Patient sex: F
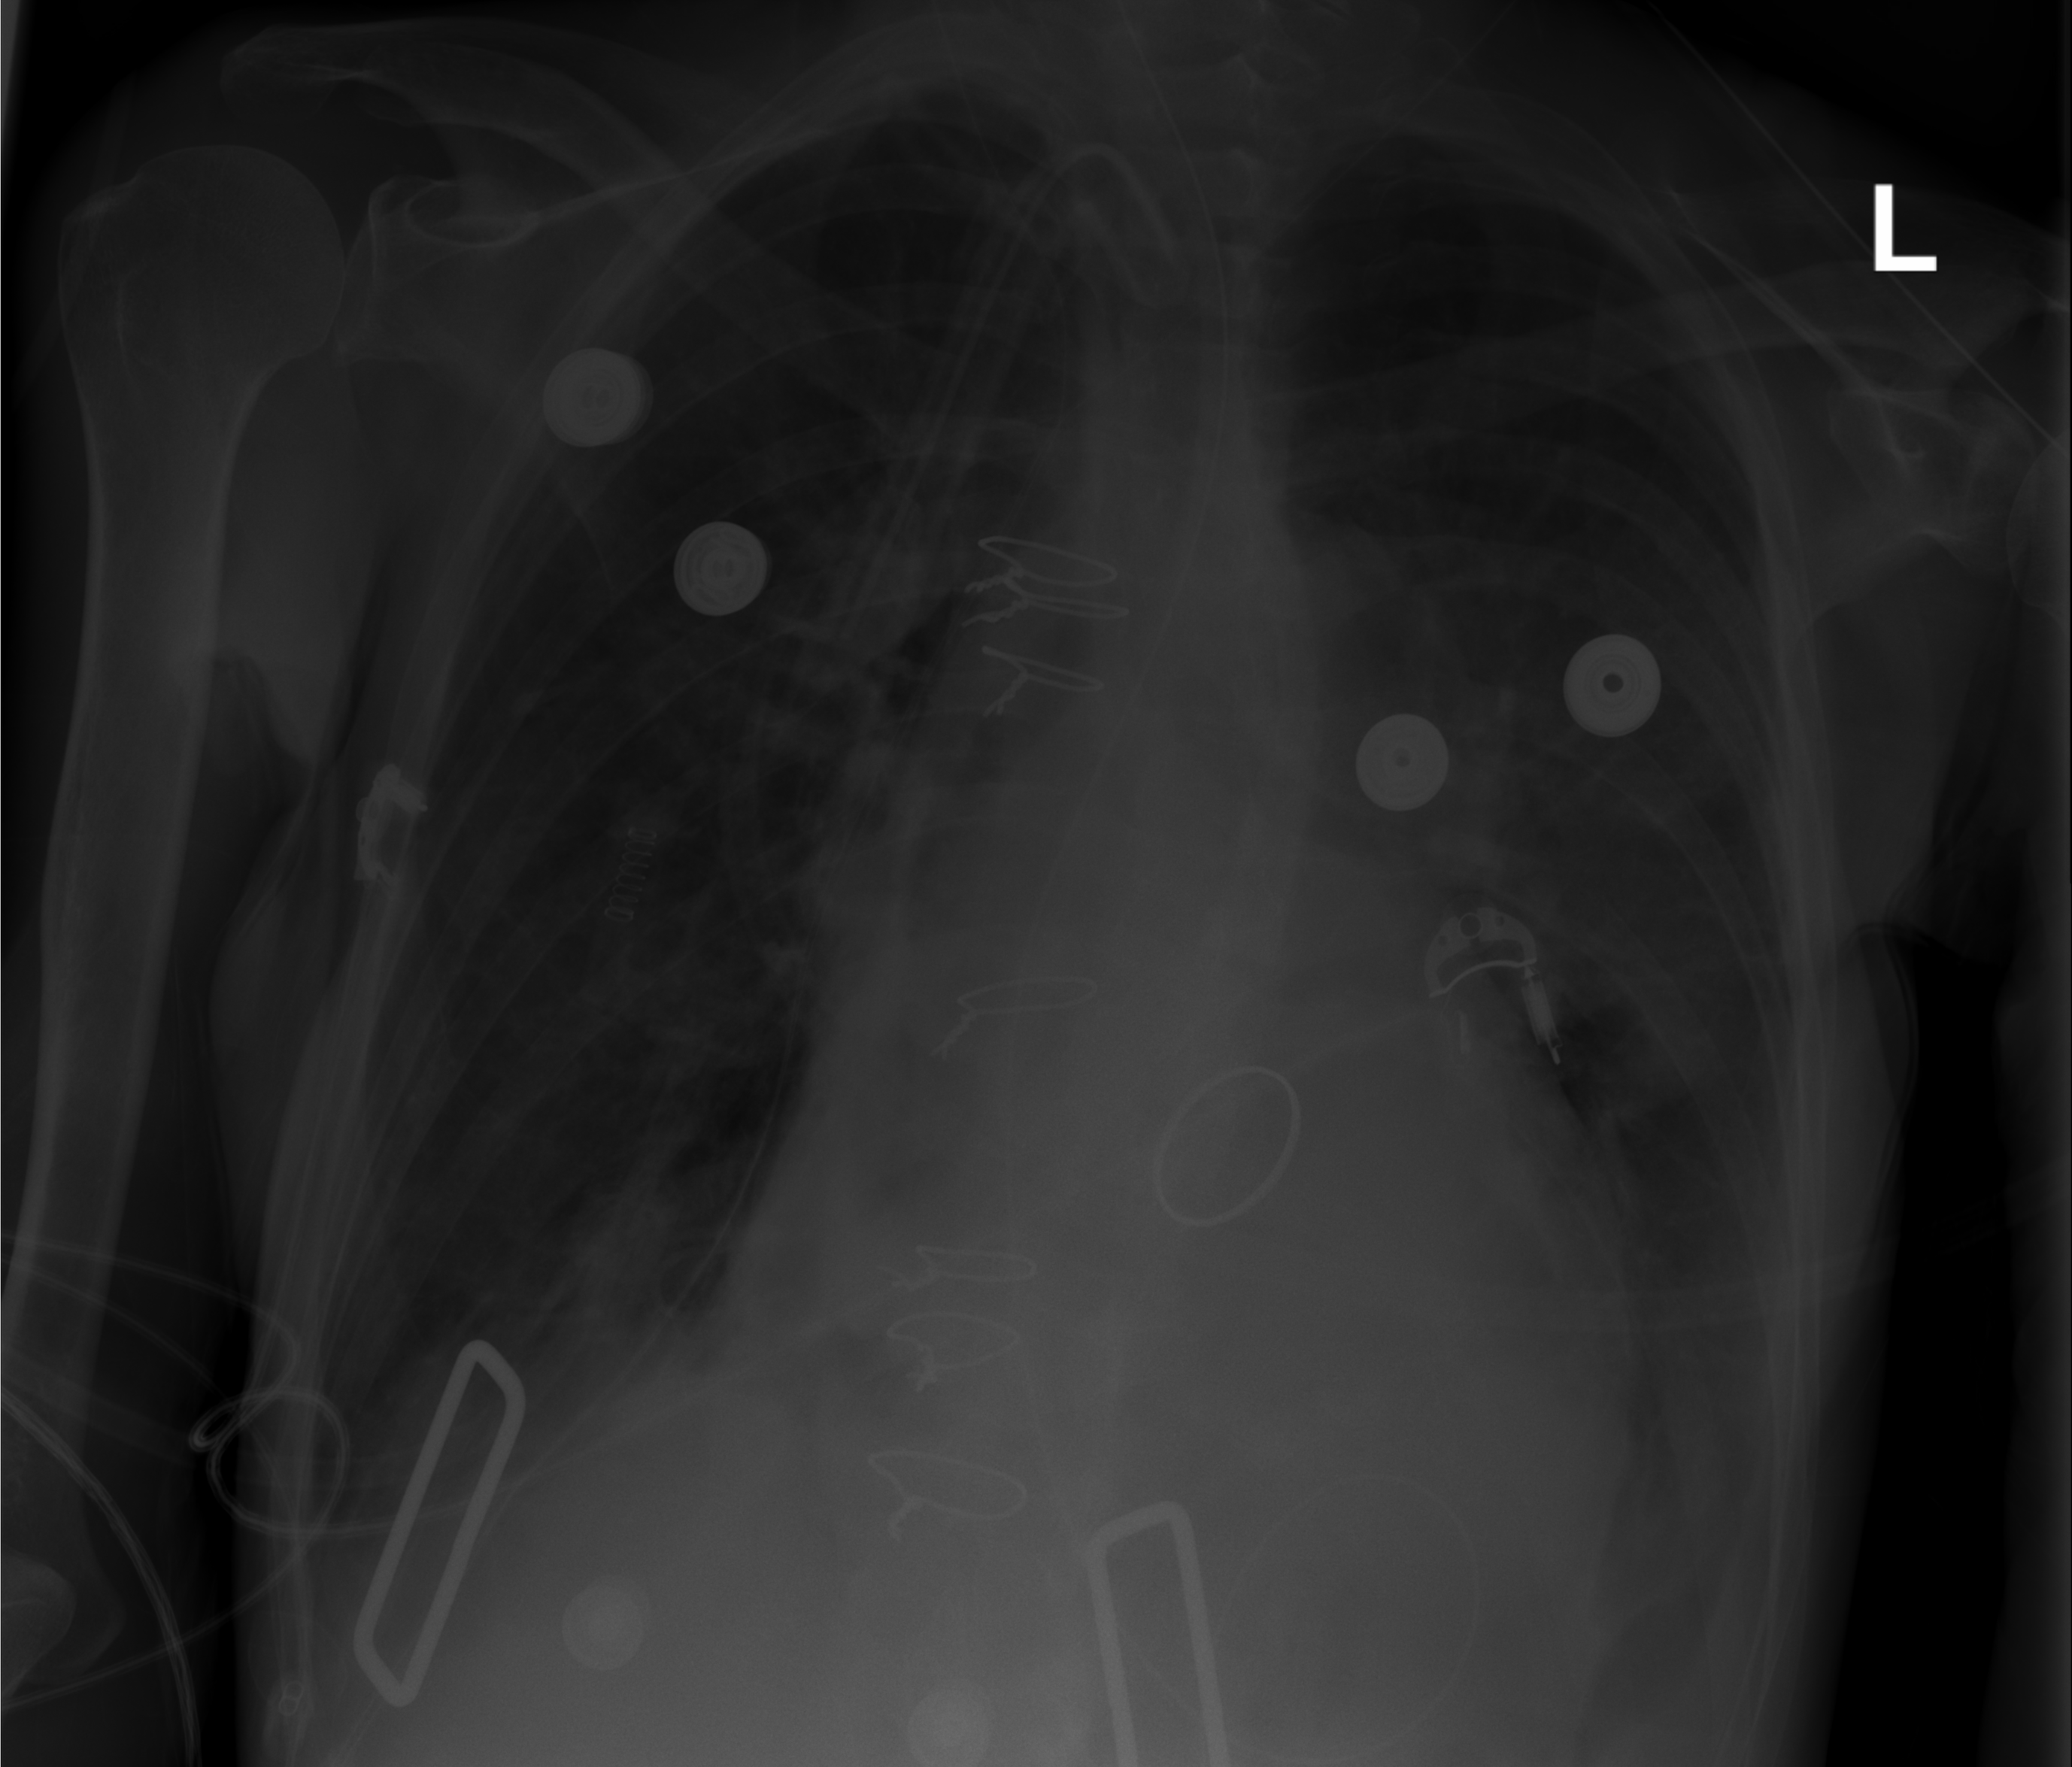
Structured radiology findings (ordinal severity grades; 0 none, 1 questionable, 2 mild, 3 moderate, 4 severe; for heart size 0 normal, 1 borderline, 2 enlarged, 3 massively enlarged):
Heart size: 2
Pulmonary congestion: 0
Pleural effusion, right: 0
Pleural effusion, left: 2
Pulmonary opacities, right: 0
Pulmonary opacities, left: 0
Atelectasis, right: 0
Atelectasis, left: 2